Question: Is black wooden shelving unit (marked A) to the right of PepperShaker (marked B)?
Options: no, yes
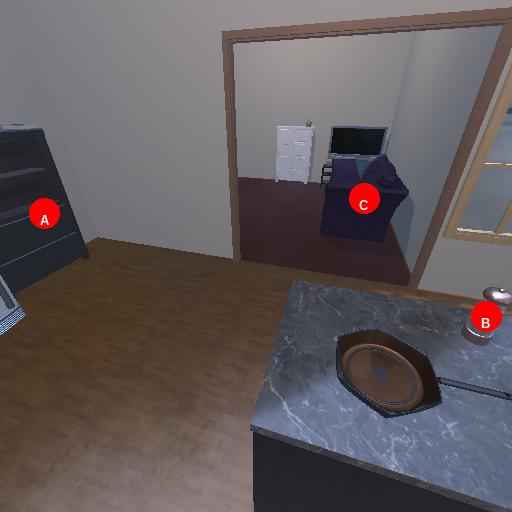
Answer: no